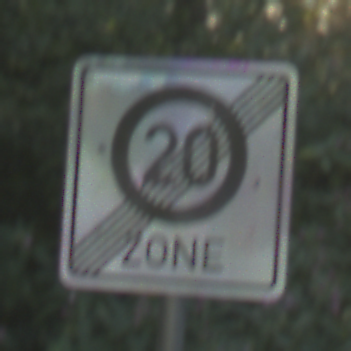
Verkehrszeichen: EndeZone20
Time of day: MorningAfternoon
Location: Outdoor (Nature)
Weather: Clear
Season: NotSpecified
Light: Natural